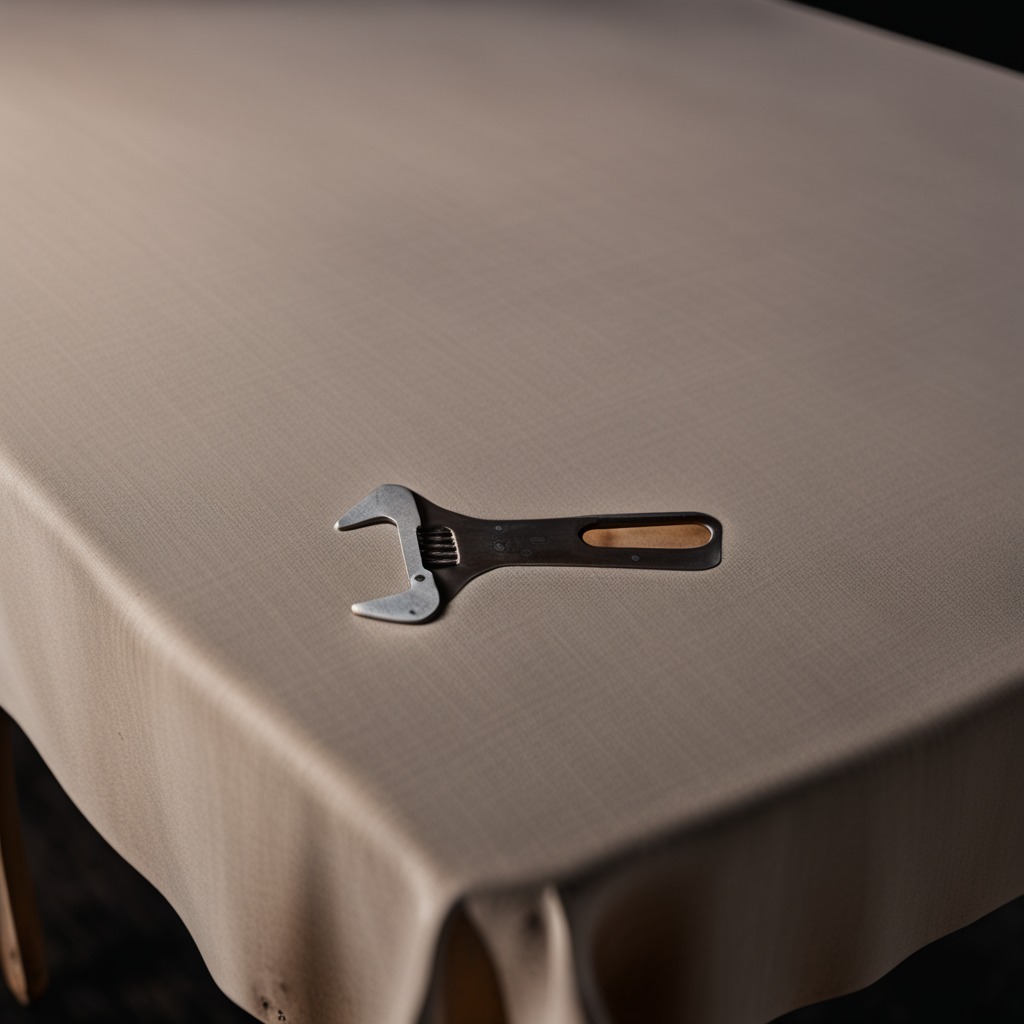
A wrench is lying on the wooden table.